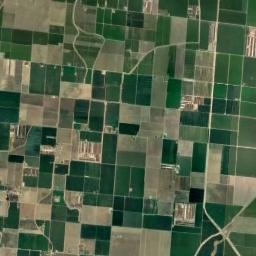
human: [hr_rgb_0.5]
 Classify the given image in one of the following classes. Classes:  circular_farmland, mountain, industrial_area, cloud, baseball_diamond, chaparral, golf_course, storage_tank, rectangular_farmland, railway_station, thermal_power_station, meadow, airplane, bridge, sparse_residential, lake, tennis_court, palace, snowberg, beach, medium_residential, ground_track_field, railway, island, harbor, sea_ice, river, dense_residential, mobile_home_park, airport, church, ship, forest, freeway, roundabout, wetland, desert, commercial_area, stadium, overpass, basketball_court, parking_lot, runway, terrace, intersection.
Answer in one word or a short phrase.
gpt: rectangular_farmland